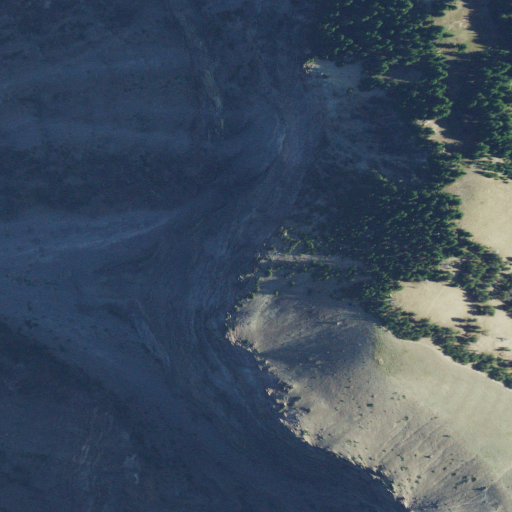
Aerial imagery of cliff(s) in Oregon named Redcloud Cliff containing shrub, evergreen forest, and grassland